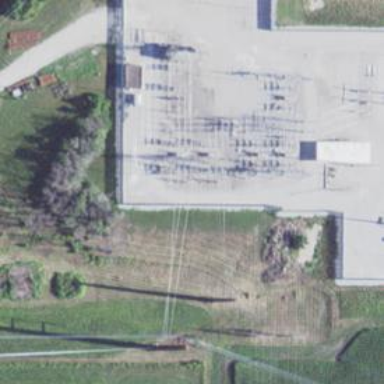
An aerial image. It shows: Switch used for power control.